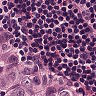
Metastatic tissue present: no